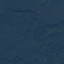
Land use / land cover: Forest